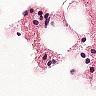
Metastatic tissue present: no